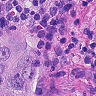
Metastatic tissue present: yes